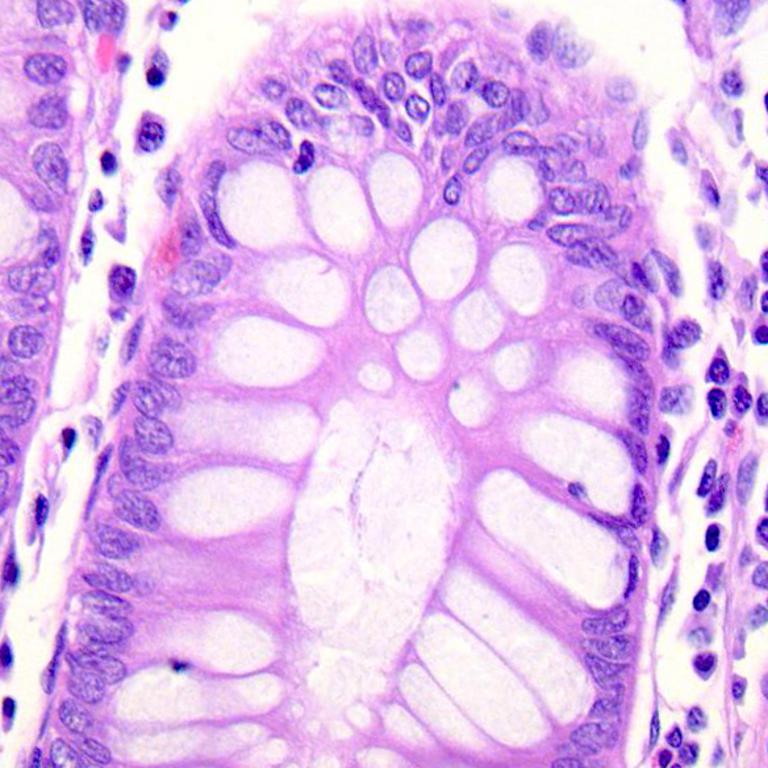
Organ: colon
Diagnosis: benign